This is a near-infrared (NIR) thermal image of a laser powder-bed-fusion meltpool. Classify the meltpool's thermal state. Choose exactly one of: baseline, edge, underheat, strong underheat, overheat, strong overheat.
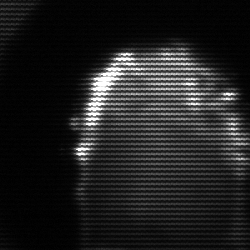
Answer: baseline